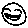
Label: smiley face